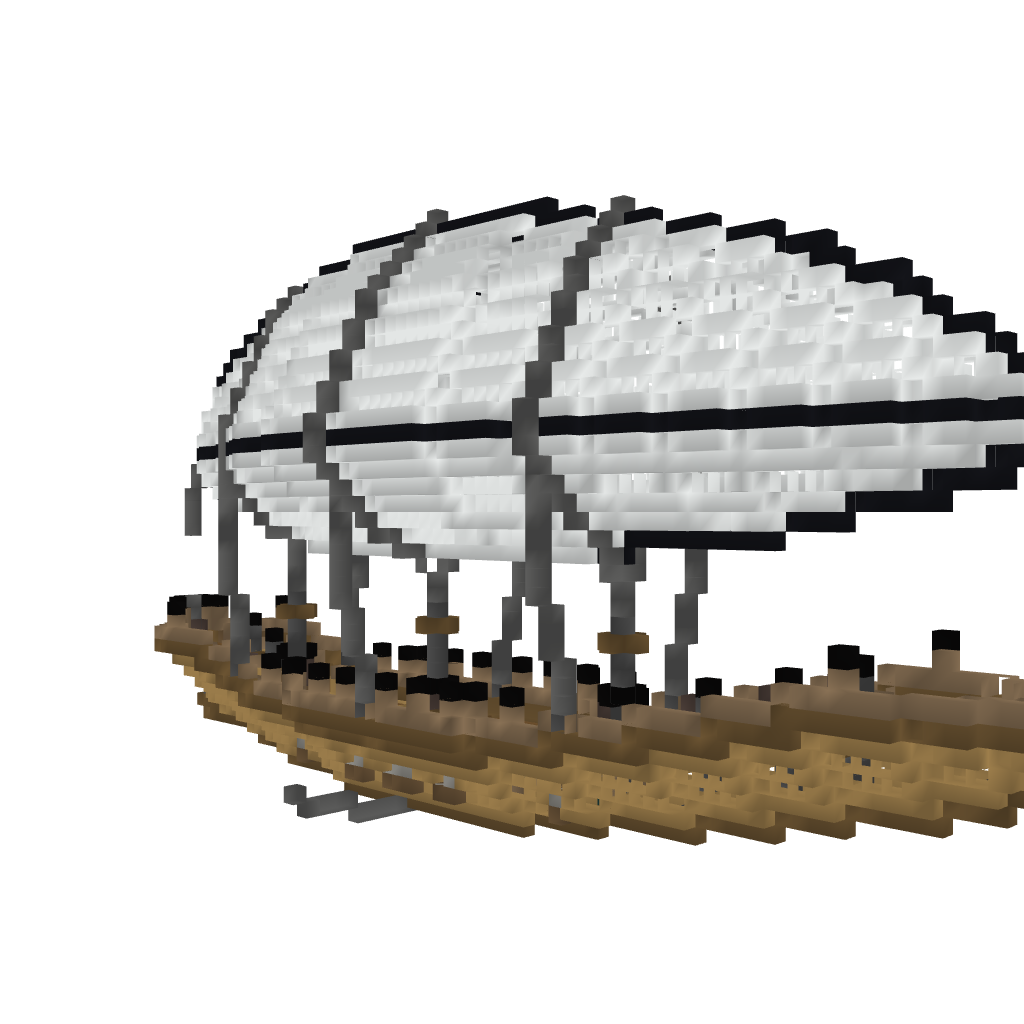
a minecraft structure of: Airship by iChunkLP *Reuploaded*